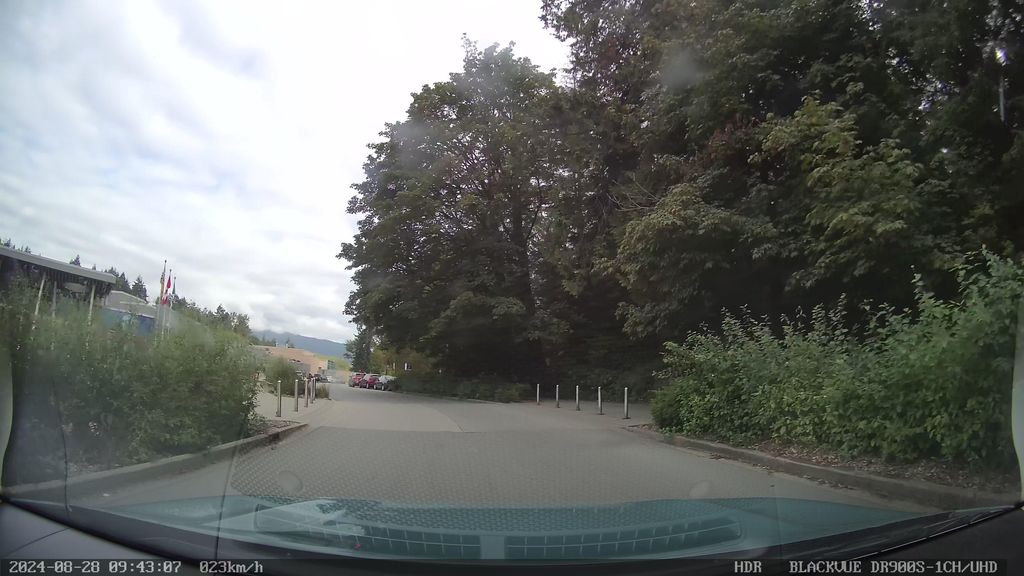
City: vancouver